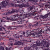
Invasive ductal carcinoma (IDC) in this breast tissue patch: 1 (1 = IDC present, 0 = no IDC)